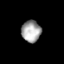
Tissue: skin
Cell type: Epithelial cells
Senescence score: 0.2418
Nuclear area (px): 411
Mean DAPI intensity: 163.328